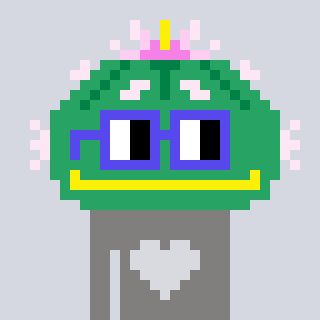
a pixel art character with square blue glasses, a peyote-shaped head and a bluegrey-colored body on a cool background